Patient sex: M
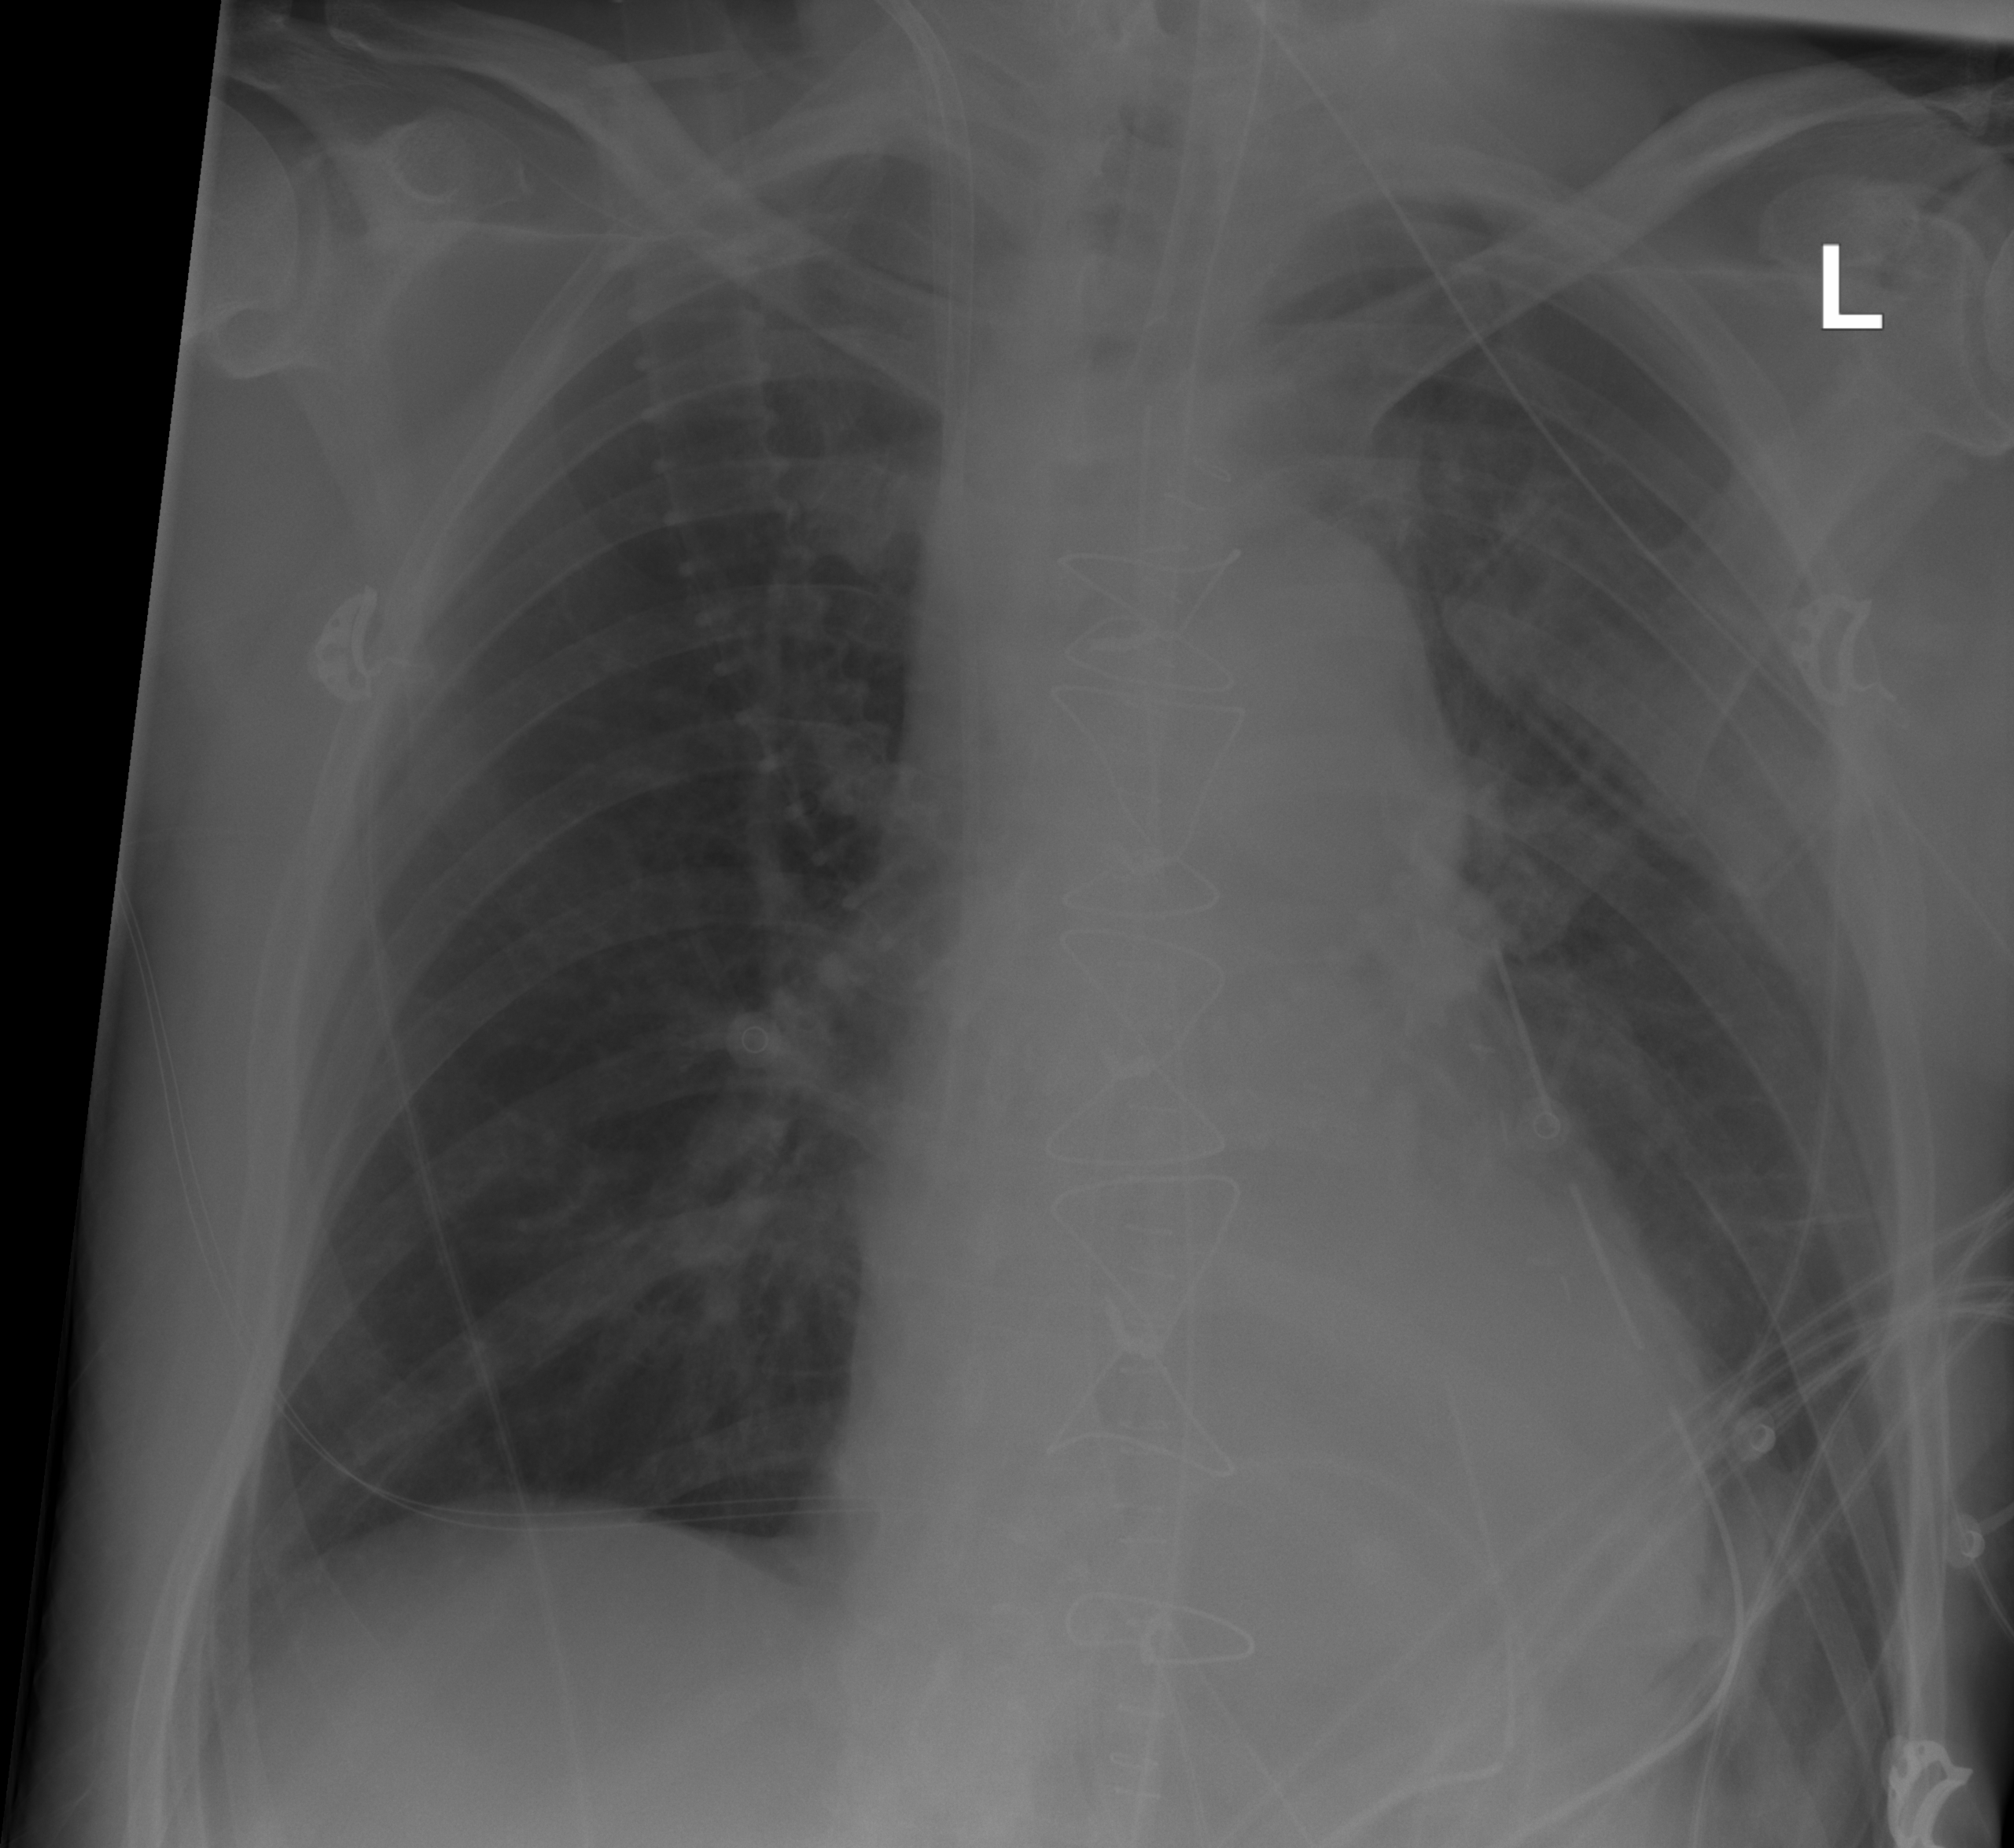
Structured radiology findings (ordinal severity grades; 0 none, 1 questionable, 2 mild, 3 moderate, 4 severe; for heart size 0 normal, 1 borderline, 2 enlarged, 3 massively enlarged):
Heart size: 0
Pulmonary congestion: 0
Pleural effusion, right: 0
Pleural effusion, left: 1
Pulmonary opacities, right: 0
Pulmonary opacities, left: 0
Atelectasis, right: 0
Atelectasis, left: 0